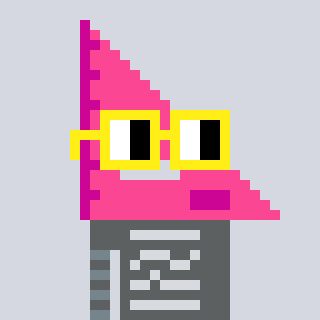
a pixel art character with square yellow glasses, a squadron ruler-shaped head and a yellow-colored body on a cool background